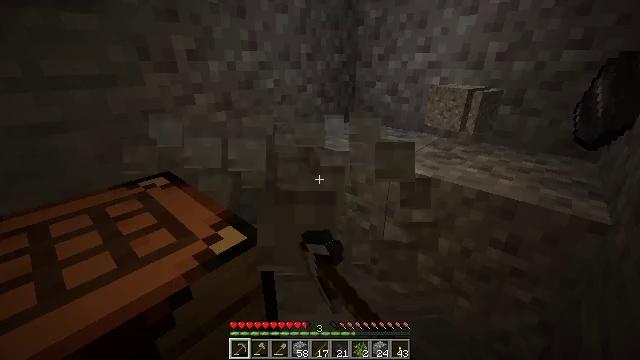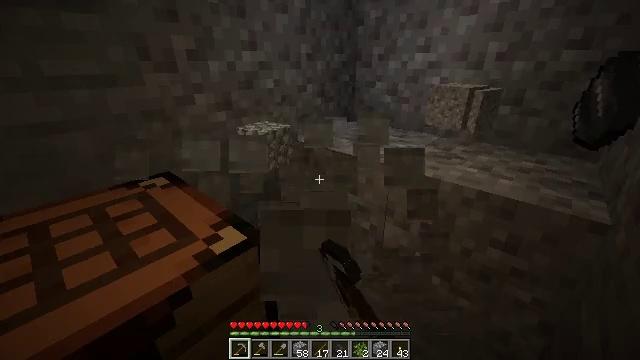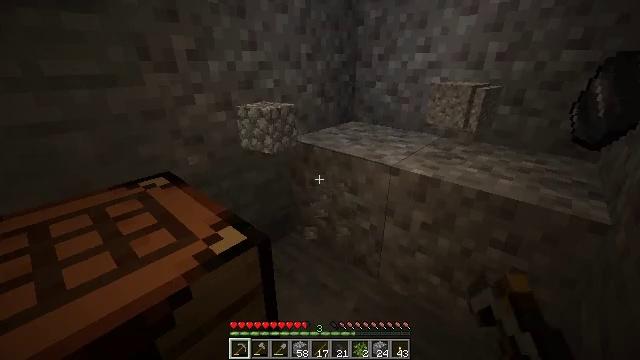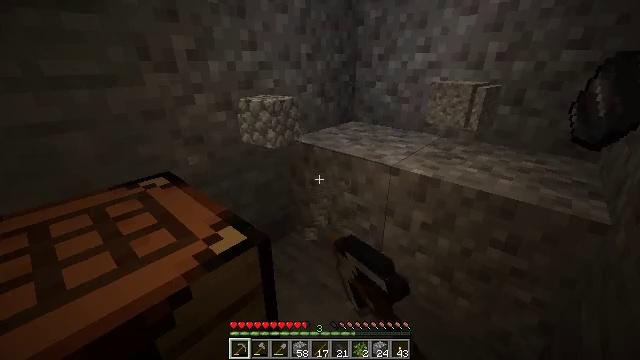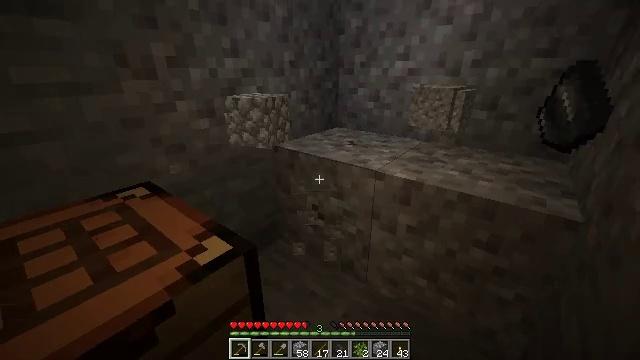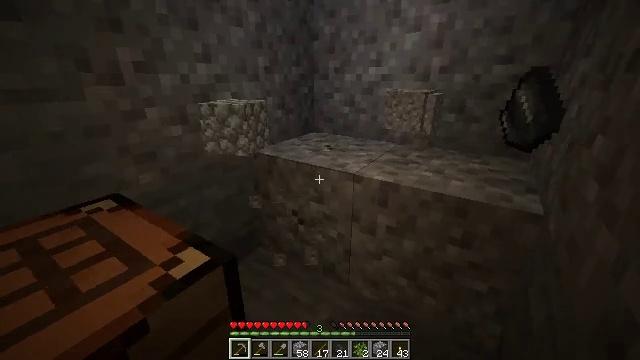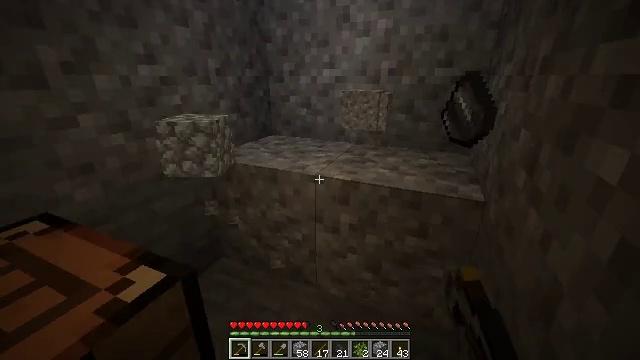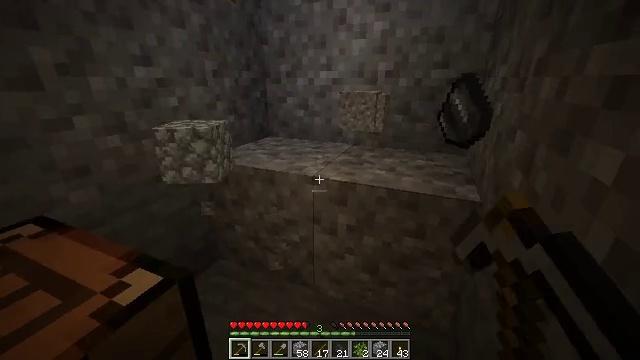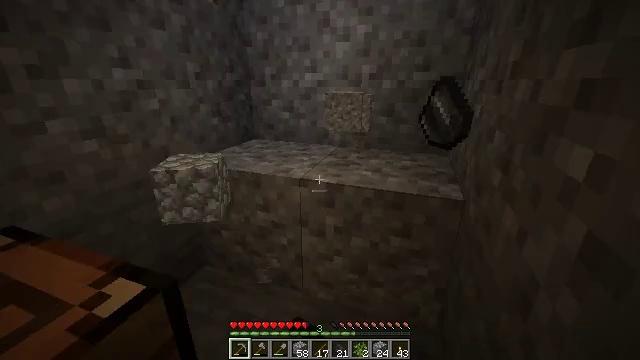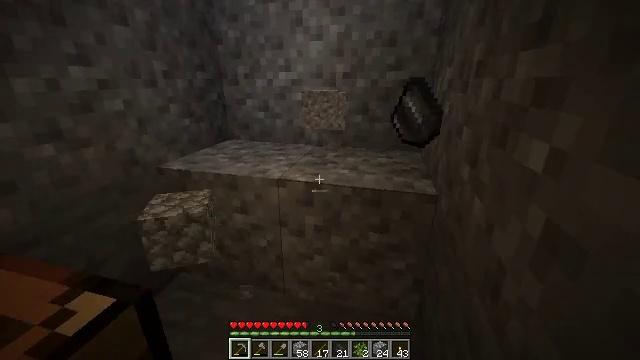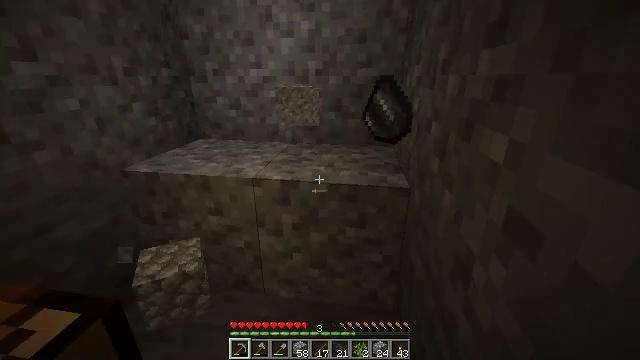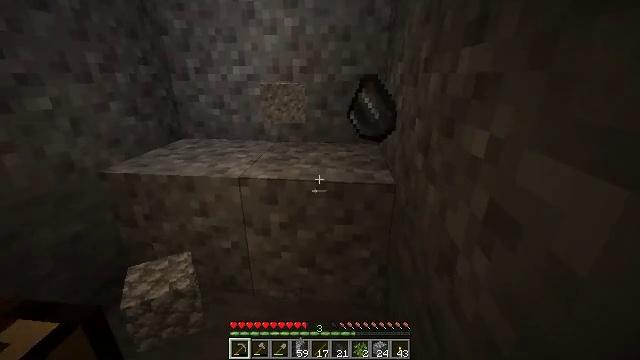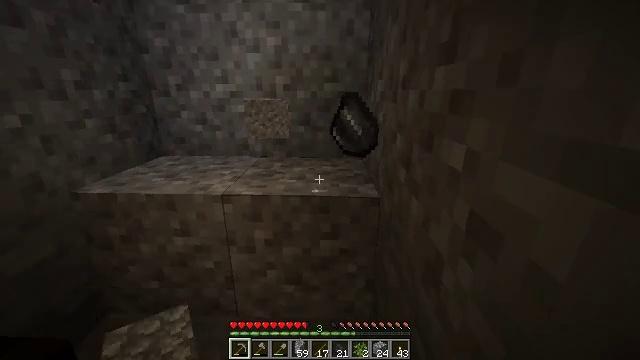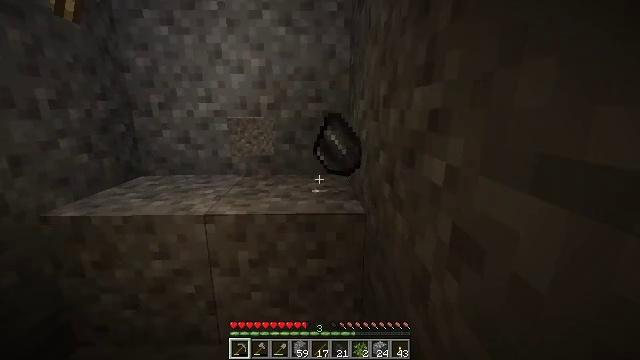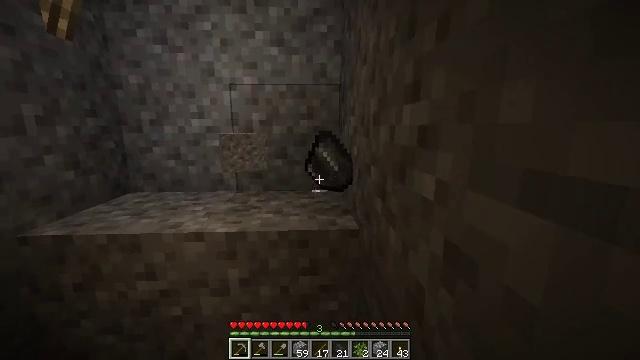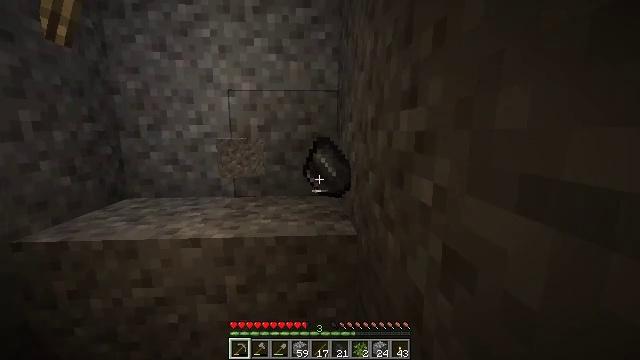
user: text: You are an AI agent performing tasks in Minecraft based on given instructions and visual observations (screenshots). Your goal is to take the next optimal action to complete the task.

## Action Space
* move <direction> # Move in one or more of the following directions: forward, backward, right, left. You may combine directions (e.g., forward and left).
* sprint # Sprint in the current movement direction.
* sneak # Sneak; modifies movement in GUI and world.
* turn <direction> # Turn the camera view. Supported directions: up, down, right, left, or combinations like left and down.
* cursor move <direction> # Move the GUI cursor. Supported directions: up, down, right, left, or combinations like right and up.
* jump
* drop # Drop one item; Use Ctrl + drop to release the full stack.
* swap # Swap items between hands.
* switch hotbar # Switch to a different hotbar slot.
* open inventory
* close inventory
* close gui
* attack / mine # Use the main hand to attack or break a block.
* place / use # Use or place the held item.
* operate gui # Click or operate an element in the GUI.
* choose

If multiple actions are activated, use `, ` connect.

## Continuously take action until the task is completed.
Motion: motion action
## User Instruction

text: Mine gravel from the ground.
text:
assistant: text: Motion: attack / mine
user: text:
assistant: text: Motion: attack / mine
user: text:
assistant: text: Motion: attack / mine
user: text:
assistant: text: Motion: turn right and up, attack / mine
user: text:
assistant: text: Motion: turn right and up, attack / mine
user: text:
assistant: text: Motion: turn right, attack / mine
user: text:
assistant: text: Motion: no_op
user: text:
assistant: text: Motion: turn right
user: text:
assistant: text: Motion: turn right
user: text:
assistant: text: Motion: turn right
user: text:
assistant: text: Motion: turn right
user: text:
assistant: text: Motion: turn right and up
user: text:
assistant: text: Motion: turn right and up
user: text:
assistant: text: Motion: turn right and up
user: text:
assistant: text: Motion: turn up
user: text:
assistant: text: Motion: no_op
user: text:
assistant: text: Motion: no_op
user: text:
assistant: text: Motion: turn left
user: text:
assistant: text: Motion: turn left and down
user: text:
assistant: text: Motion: turn left and down
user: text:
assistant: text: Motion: no_op
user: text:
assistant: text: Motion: no_op
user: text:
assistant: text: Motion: no_op
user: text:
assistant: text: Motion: no_op
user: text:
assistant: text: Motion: no_op
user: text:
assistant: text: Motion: no_op
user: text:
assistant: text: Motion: no_op
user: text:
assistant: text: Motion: no_op
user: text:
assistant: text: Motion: no_op
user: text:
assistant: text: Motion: no_op